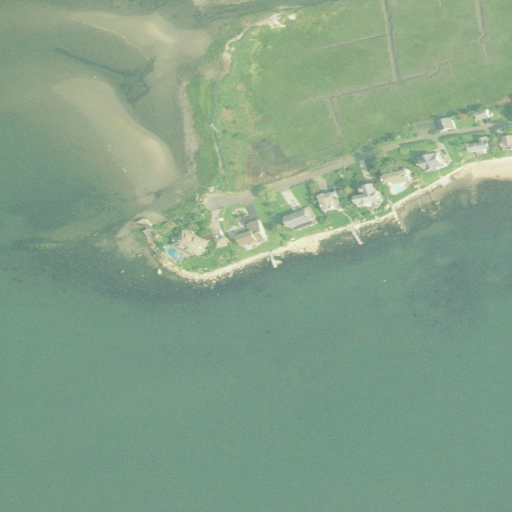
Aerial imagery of cape in Connecticut named Hammock Point containing open water, herbaceous wetlands, medium intensity development, low intensity development, and barren land